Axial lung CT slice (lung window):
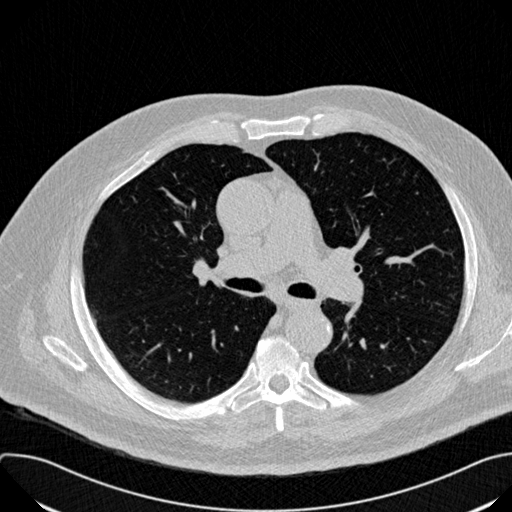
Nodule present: no